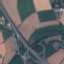
Land use / land cover class: Highway